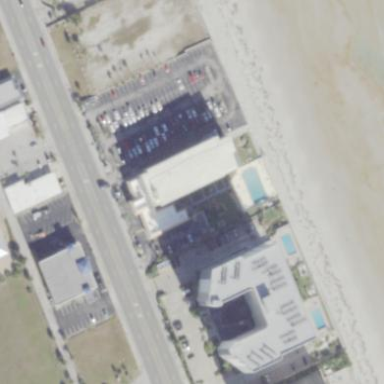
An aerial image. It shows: Hotel building.